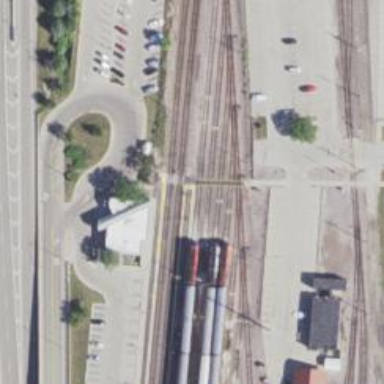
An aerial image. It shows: Railway yard.